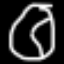
Label: clock